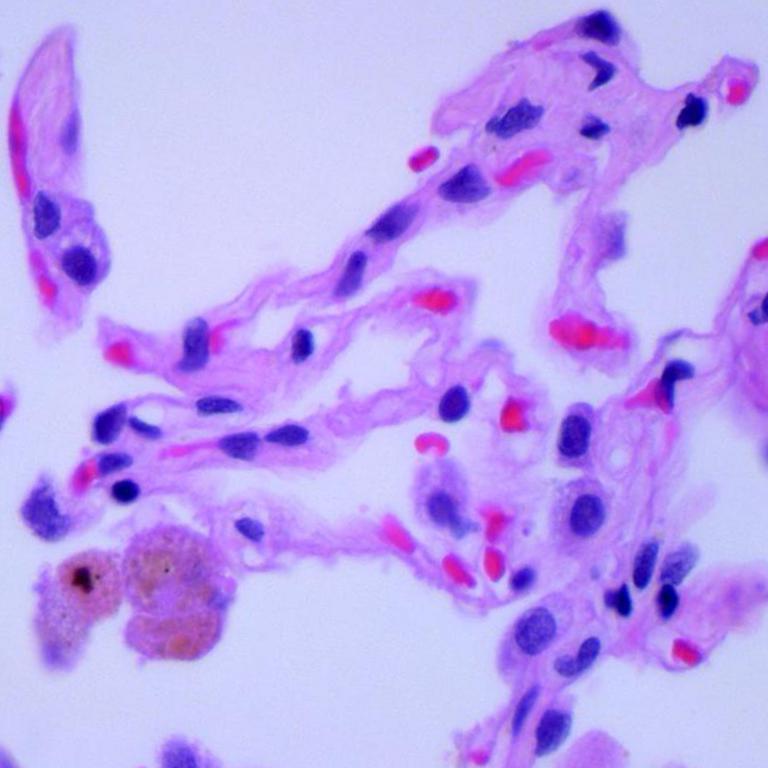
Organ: lung
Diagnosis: benign